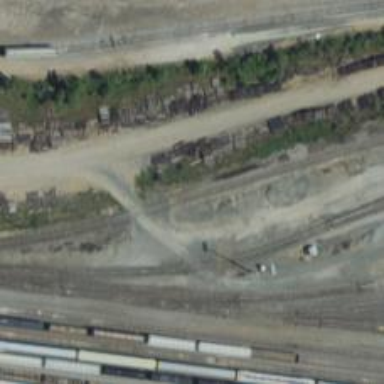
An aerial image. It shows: Railway yard used for servicing trains.